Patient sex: M
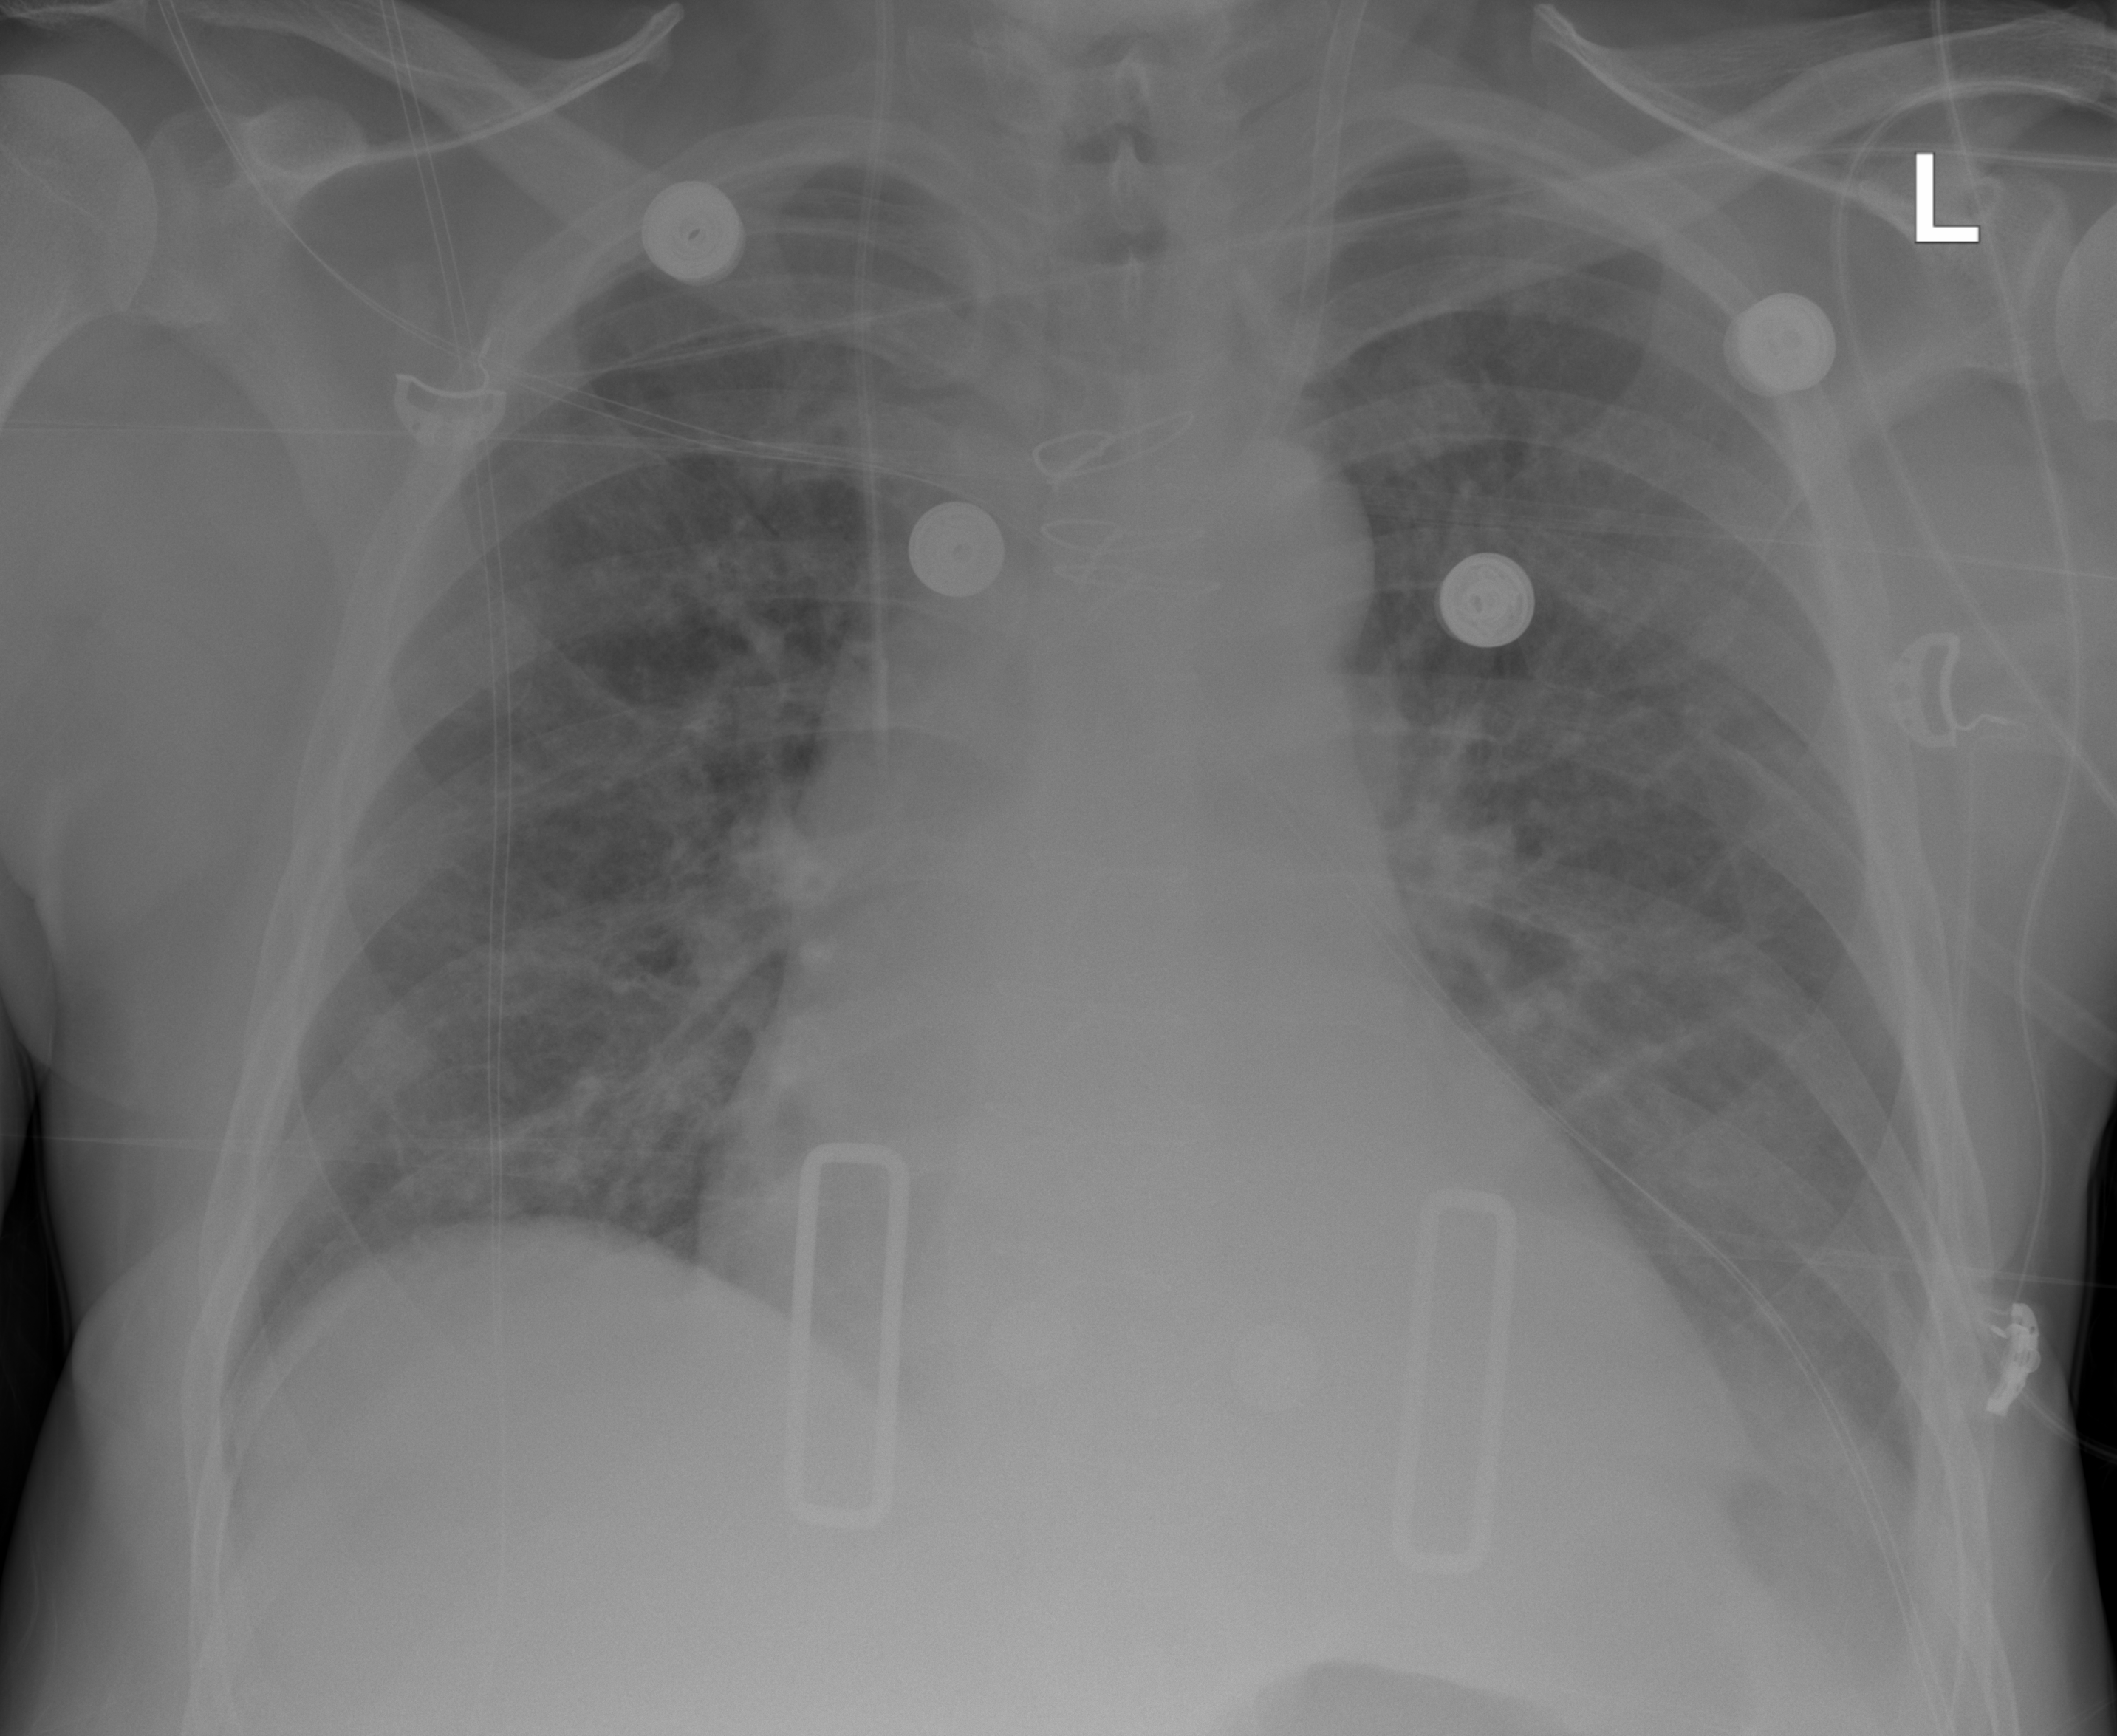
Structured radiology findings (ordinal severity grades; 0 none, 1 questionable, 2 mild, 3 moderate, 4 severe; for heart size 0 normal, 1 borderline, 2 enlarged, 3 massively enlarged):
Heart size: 2
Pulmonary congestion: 2
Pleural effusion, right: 0
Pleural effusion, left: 2
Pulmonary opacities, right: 2
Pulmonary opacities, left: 2
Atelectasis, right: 2
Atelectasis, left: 2